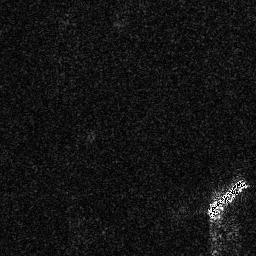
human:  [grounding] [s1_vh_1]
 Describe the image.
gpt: In the satellite image, there is  <ref>1 large ship </ref> <box>[[80, 68, 96, 85, 0]]</box> located at bottom right.